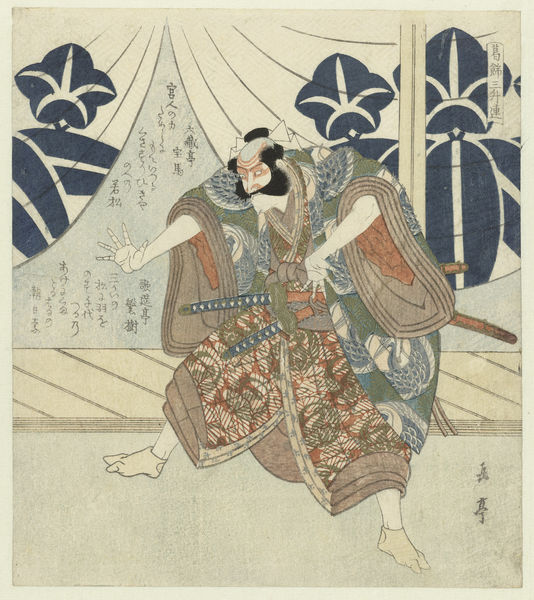
Titel: Asahina Saburo staand, met beide armen naar voren.
Künstler: Yashima Gakutei
Standort: Amsterdam
Institution: Rijksmuseum
Schlagwörter: blau, hand, mann, weiß, blume, bart, vorhang, tanzen, japan, schrift, japanisch, schwert, chinesisch, china, general, abwehr, asia, ukiyoe, ukiyo